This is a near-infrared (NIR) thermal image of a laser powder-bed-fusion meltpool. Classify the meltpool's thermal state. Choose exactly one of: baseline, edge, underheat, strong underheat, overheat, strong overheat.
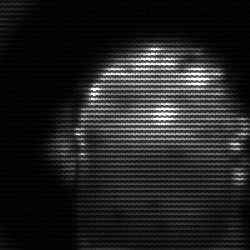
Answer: baseline